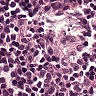
Metastatic tissue present: no